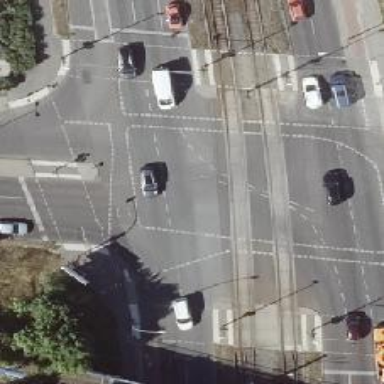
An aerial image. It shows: Tram crossing on the railway.